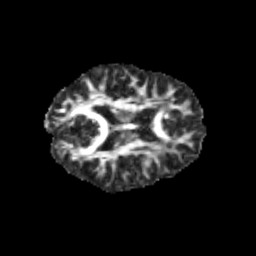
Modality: FA
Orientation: axial
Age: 12
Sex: female
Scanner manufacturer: siemens
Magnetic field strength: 3 T
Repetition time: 3.8 s
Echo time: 0.07 s